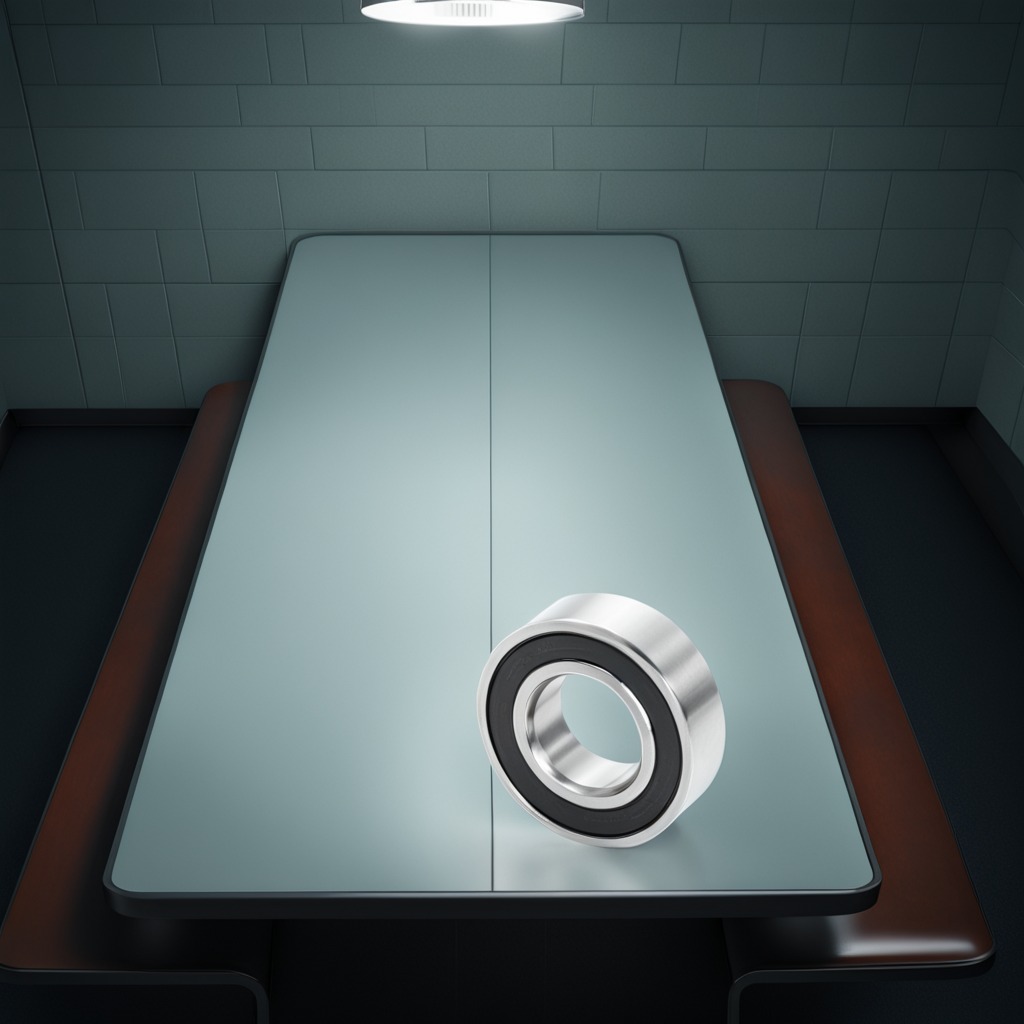
A metal ball bearing is lying on a clean empty table in a railway signal maintenance room lit by harsh overhead fluorescents.